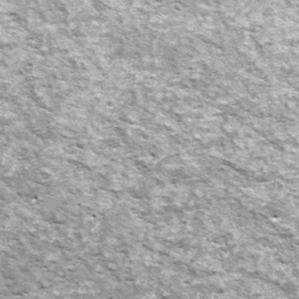
Label: frost